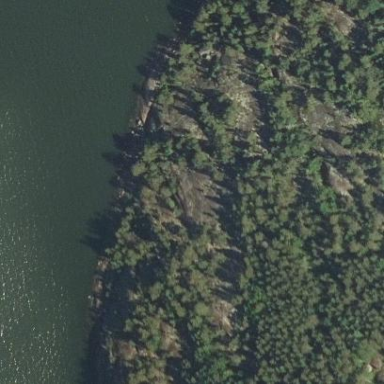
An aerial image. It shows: Landscape dominated by bare rock.